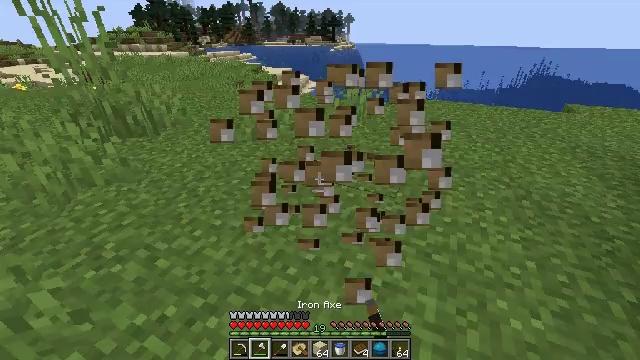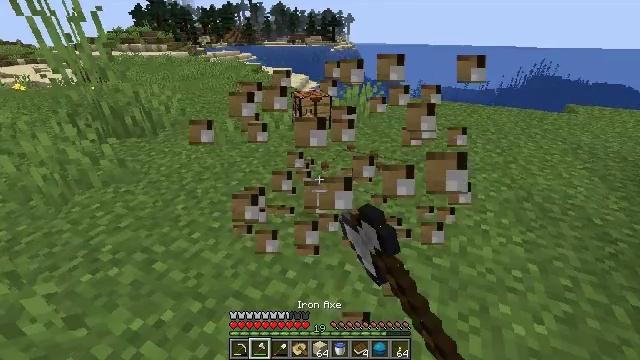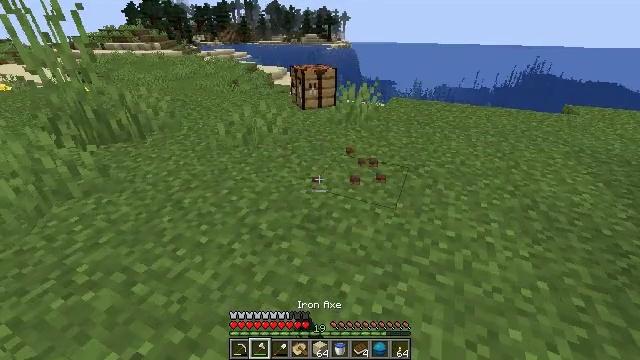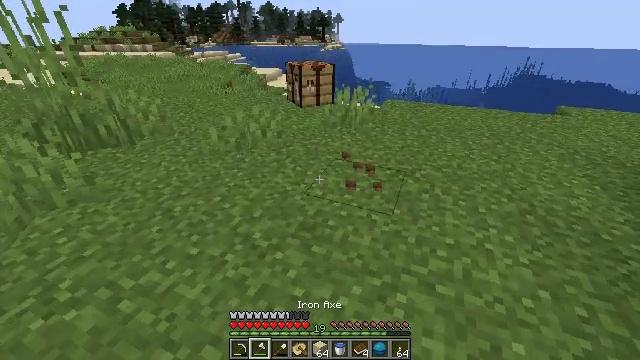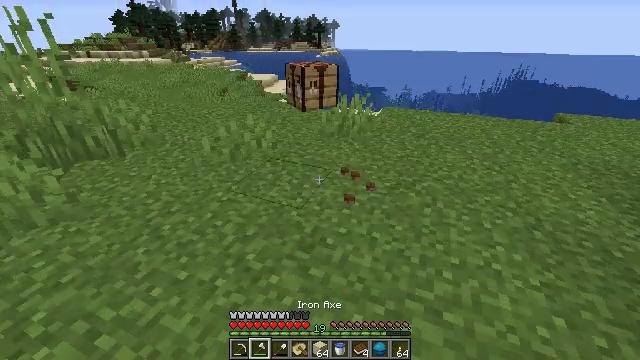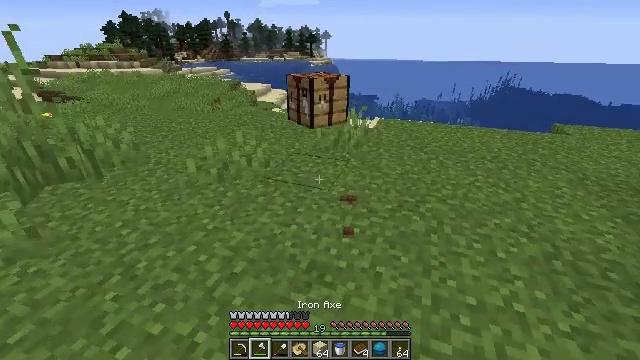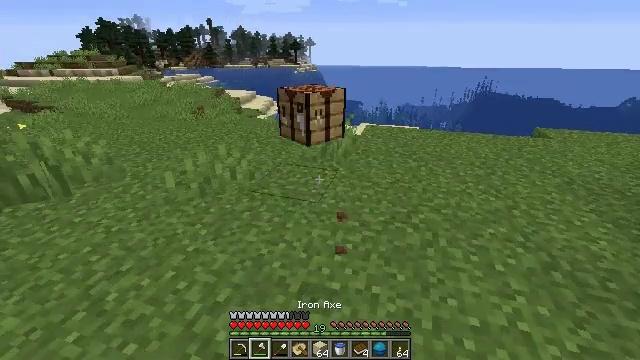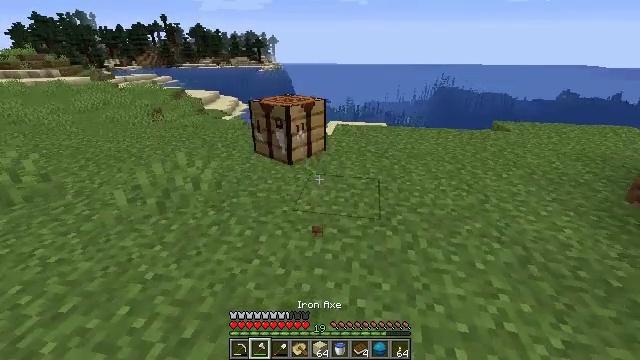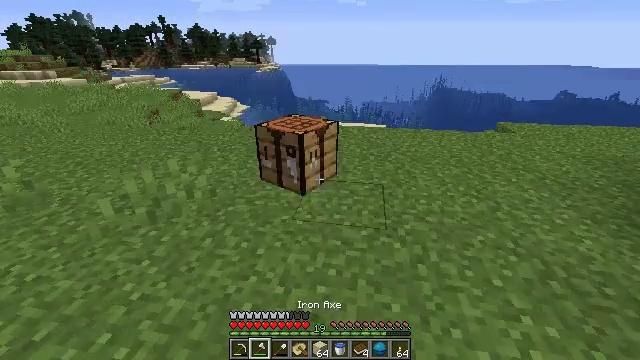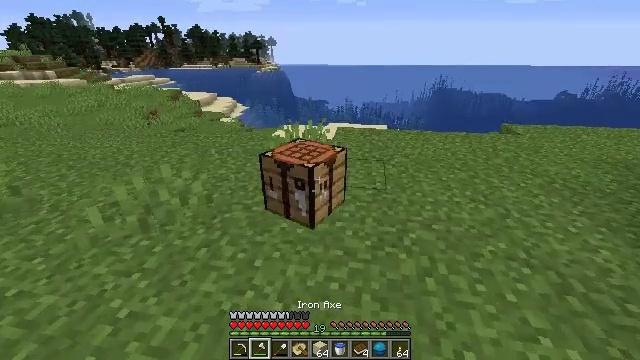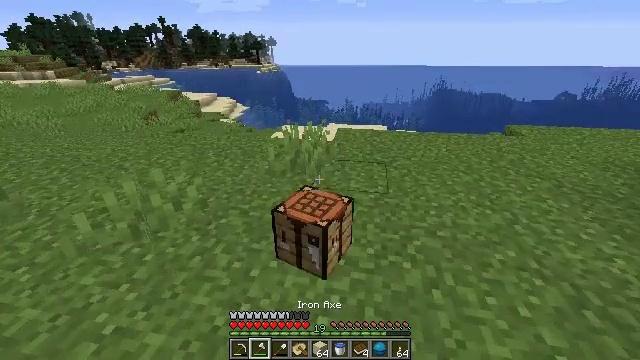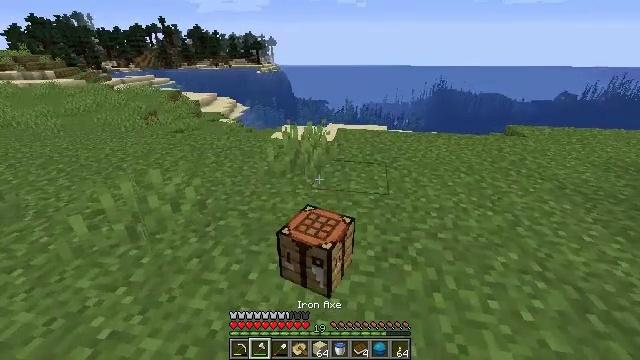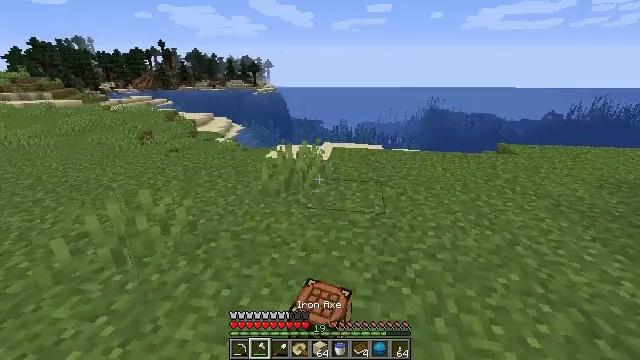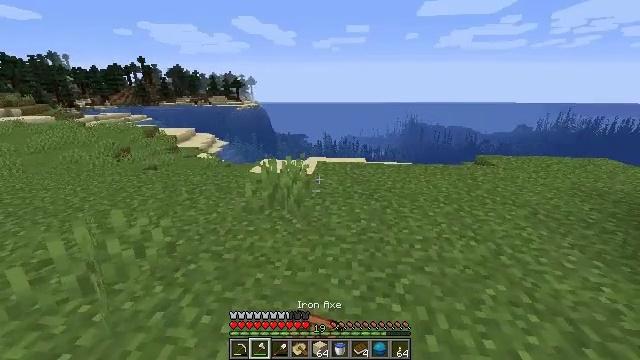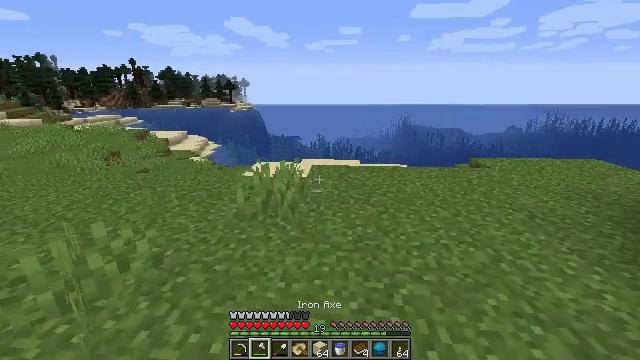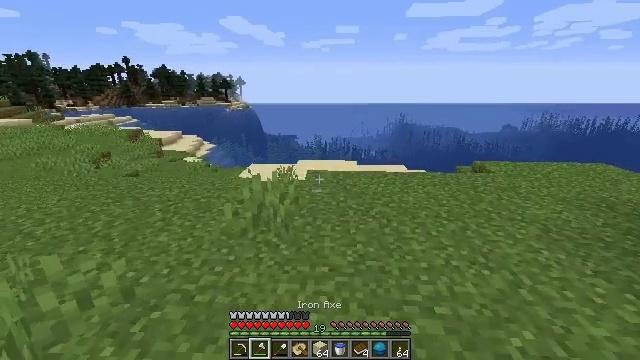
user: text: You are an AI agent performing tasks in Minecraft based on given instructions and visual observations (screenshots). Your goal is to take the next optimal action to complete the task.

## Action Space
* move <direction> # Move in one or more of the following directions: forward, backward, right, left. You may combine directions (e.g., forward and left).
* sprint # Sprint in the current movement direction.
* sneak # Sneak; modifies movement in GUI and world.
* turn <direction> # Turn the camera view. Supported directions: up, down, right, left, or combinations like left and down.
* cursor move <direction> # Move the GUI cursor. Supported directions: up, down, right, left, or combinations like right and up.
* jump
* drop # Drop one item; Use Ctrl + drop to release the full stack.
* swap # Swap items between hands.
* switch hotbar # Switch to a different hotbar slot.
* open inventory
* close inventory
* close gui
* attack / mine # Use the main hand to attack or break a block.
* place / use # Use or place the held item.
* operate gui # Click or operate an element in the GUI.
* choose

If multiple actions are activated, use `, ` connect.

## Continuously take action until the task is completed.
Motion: motion action
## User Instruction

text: Drop a filled map.
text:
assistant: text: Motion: move forward, attack / mine
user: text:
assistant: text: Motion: move forward, attack / mine
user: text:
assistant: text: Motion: move forward, turn right
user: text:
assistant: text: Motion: move forward, turn up
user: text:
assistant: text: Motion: move forward, turn right and up
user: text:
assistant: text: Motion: move forward, turn right and up
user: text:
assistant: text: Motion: move forward, turn right
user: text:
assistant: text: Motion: move forward
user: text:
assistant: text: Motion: no_op
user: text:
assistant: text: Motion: no_op
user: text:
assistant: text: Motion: no_op
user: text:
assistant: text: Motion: turn right and up
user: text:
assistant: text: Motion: move forward, turn right and up
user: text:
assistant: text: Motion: move forward, turn right
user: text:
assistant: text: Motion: move forward, sprint
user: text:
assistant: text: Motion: move forward, sprint
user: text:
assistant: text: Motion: move forward, sprint, turn right
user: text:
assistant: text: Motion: move forward, sprint
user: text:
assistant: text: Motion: move forward, sprint
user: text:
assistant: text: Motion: move forward, sprint
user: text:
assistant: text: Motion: move forward, sprint, turn down
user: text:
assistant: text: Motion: move forward, sprint, turn left and down
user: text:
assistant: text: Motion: move forward, sprint, turn left and down
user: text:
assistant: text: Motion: move forward, sprint
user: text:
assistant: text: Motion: move forward, sprint, jump
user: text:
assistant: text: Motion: move forward, sprint, jump
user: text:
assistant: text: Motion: move forward, sprint, jump
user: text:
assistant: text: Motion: move forward, sprint, jump
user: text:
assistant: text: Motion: move forward, sprint, jump
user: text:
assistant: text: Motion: move forward, sprint, jump